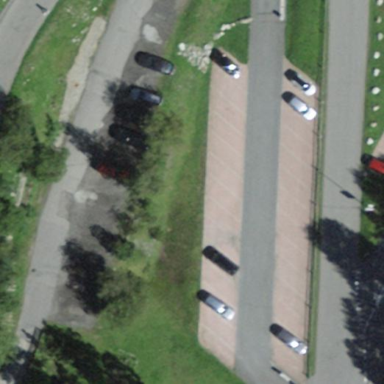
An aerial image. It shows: Surface for parking.